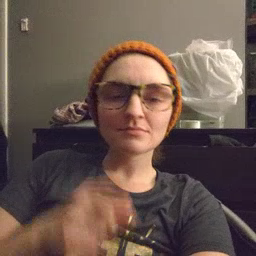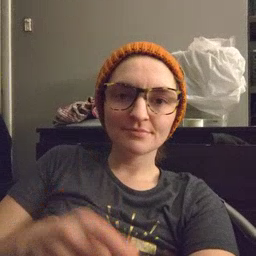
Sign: hesheit